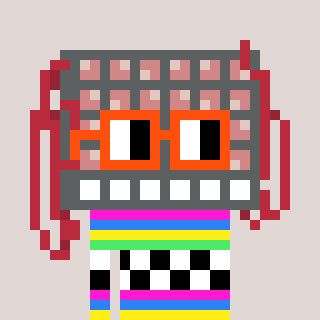
a pixel art character with square orange glasses, a turing-shaped head and a darkbrown-colored body on a warm background